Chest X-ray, AP view. Patient: 67 years old, sex M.
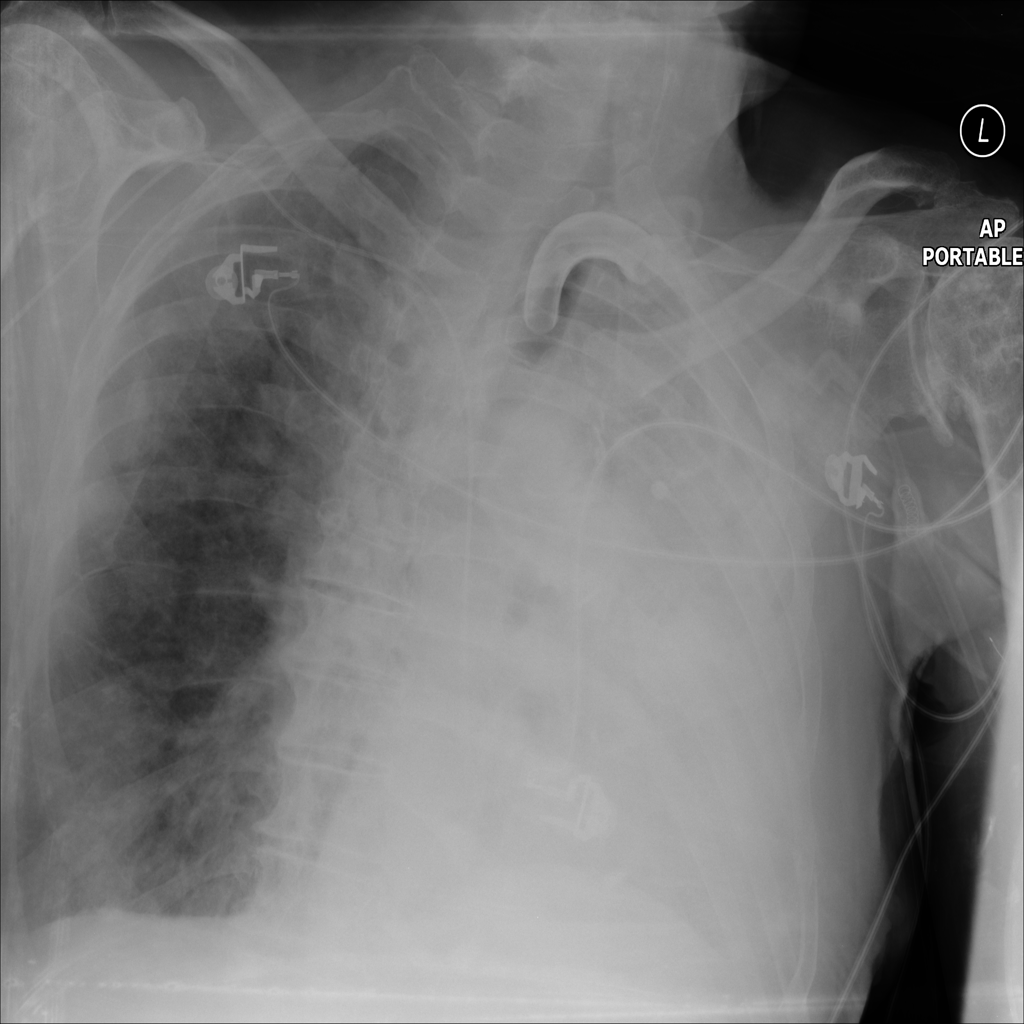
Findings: No Finding